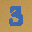
Label: 3